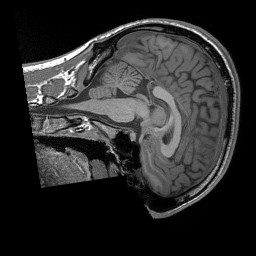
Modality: T1w
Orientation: sagittal
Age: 24
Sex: male
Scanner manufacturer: siemens
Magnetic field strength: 3 T
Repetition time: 1.9 s
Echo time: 0.00243 s